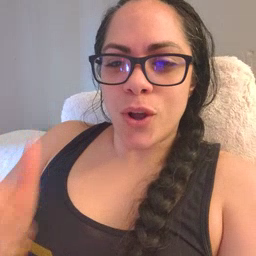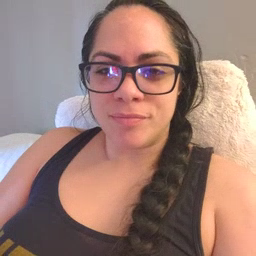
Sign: cowboy